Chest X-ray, AP view. Patient: 17 years old, sex F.
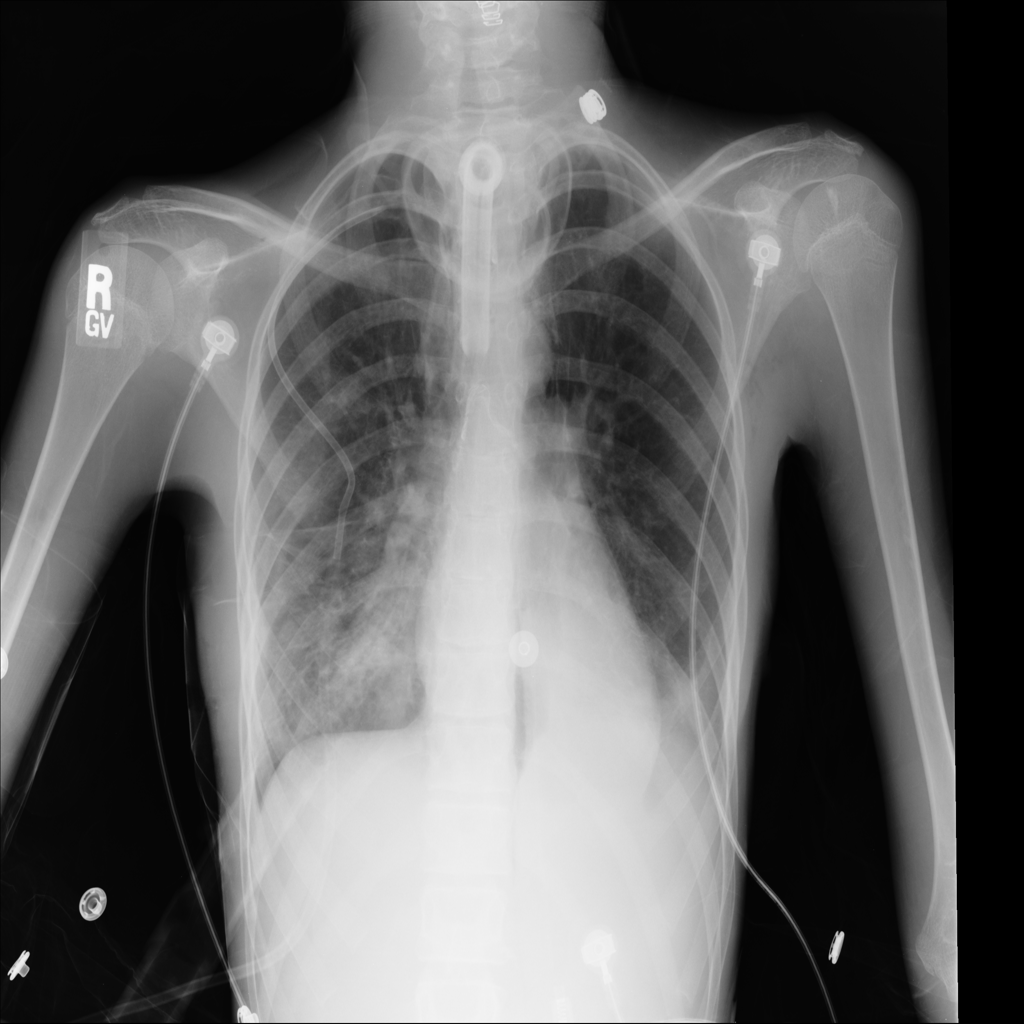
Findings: Infiltration, Pneumothorax